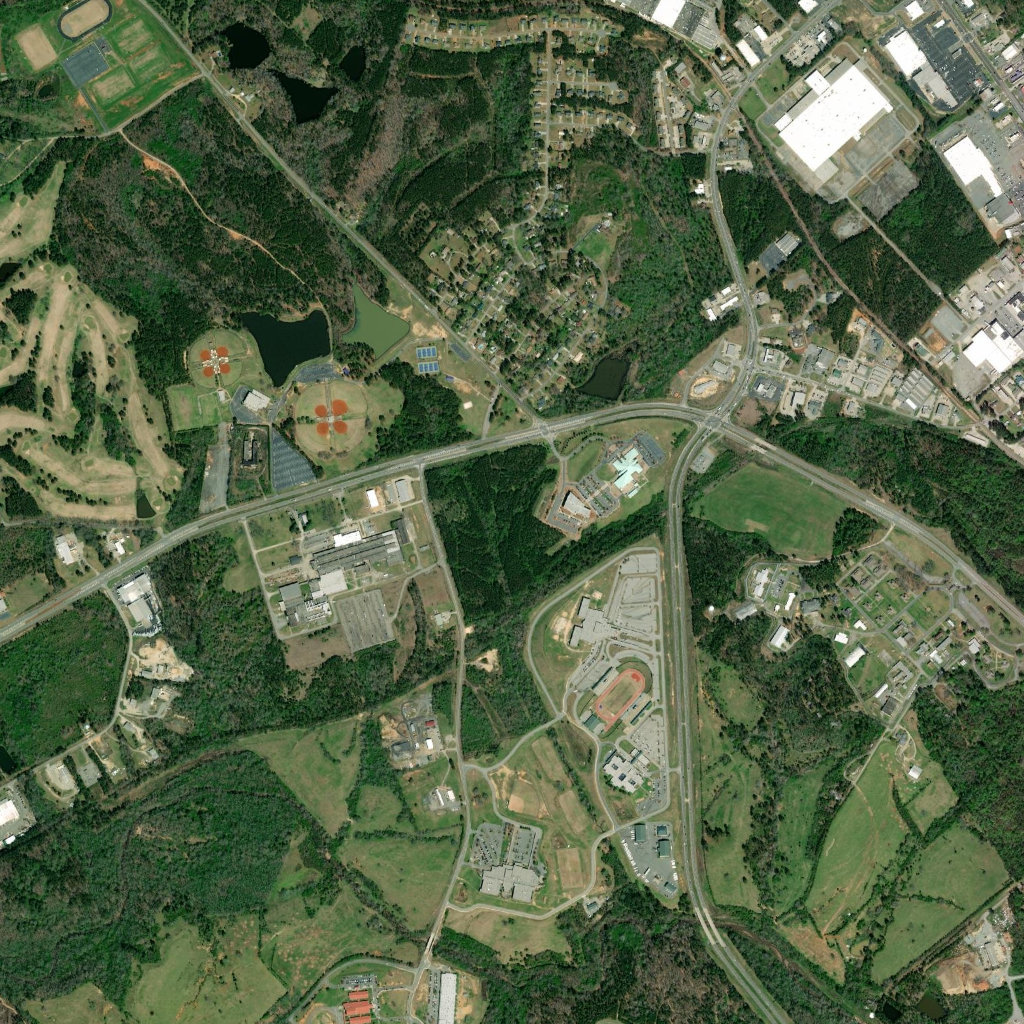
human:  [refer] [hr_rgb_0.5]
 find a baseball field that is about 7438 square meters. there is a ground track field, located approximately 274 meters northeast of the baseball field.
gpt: <box>[[49, 75, 53, 79, 0]]</box>

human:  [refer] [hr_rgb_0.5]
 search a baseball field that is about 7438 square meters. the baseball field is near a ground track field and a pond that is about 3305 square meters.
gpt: <box>[[49, 75, 53, 79, 0]]</box>